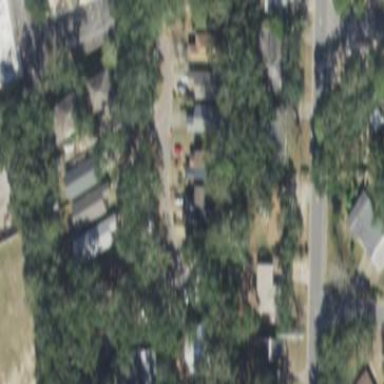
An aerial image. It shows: Residential area composed of single-family homes.